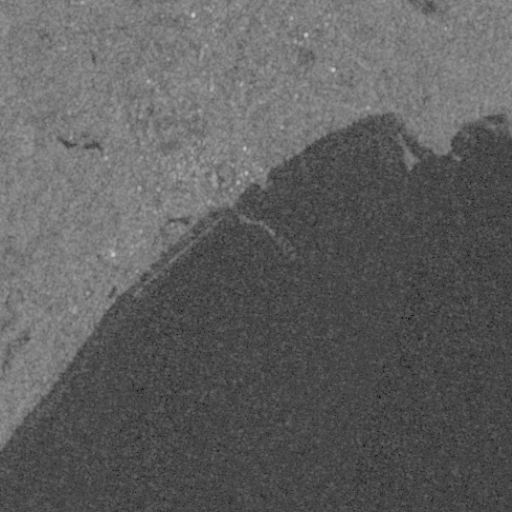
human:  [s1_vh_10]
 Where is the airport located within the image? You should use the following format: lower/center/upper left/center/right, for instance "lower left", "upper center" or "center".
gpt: The airport is located in the upper right of the image.
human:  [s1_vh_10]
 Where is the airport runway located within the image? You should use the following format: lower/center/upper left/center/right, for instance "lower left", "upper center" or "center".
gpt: The airport runway is located in the upper right of the image.
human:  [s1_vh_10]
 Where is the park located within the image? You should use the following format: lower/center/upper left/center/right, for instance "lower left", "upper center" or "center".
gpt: The park is located in the upper left of the image.
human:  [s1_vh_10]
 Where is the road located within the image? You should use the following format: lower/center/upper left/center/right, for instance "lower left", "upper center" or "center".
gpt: There is no road in the image.

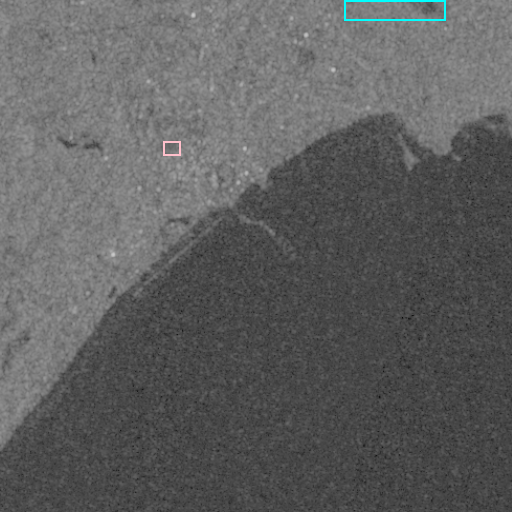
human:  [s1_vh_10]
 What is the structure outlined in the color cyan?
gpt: The structure outlined in cyan is an airport.
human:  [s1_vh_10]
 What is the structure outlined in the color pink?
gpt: The structure outlined in pink is a park.
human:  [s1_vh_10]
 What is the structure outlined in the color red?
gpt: There is no red outline.